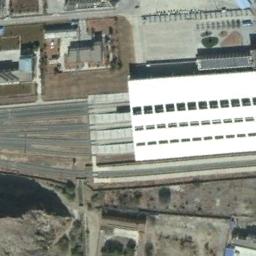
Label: railway_station